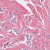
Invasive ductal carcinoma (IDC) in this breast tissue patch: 1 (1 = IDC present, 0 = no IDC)